Question: I'm creating a small game just like the game Reversi/Othello I have managed to created a 2x3 board with buttons.
The buttons change colour ones you click on them but I'm having trouble to detect if there is a white colour in between 2 black colours and if so change that white colour into black.. I hope this make sense. the buttons are in a 2D array. Any suggestions that could help me do this would be much appreciated.
The image:

Here is my code:
'''
![namespace reversitest
{
public partial class Form1 : Form
{
private Button\[,\] squares;
public Form1()
{
InitializeComponent();
squares = new Button\[3, 2\];
squares = new Button\[,\] {{button1, button2, button3},
{button4, button5, button6,}};
}
private void Form1_Load(object sender, EventArgs e)
{
foreach (Button sqrr in squares)
{
sqrr.Click += new System.EventHandler(this.DrawCharacter);
}
}
int _turn = 0;
private void DrawCharacter(object sender, EventArgs e)
{
Button sqrr = (Button)sender;
int col = 0;
if (sqrr.BackColor.Equals(Color.Black) || sqrr.BackColor.Equals(Color.White))
{
MessageBox.Show("Move Not Allowed!");
}
else
{
for ( int i = 0; i < squares.GetLongLength(1); ++i)
{
// check othere squares and change color
if (i < 2)
{
for (int f = 0; f < 3; ++f)
{
var ss = squares\[i, f\];
if (ss.BackColor.Equals(Color.Black))
{
MessageBox.Show("we have a black");
//ss = squares\[i, f+1\];
ss.BackColor = Color.Black;
}
else
{
MessageBox.Show("no black");
}
}
}
if (_turn == 0)
{
_turn = 1;
sqrr.BackColor = Color.Black;
}
else
{
_turn = 0;
sqrr.BackColor = Color.White;
}
}
}
}
}
}
'''
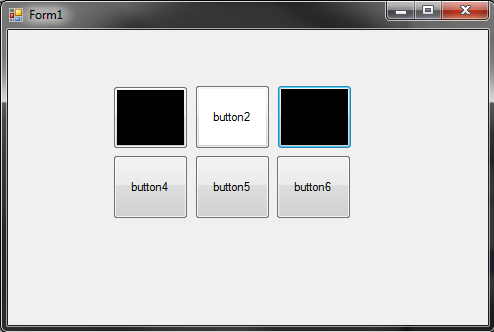
Answer: First name your buttons with the array index. It will help you to find the button.
For example according to you picture button1 name would be btn_1_1.
Then inside your button click event first get the button name and then identify the button positioned.
'''
Button b = sender as Button;
string[] btnData = b.Name.Split('_');
int x = int.Parse(btnData[1]);
int y = int.Parse(btnData[2]);
//check for possible combinations
int top = y - 2;
int botton = y + 2;
int left = x - 2;
int right = x + 2;
if (top >= 0 && squares[top, y].Background == Color.Black)
{
squares[top+1, y].Background = Color.Black;
}
...
...
'''
Continue like that. If you need more detail please free to ask.